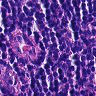
Metastatic tissue present: no